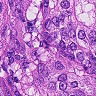
Metastatic tissue present: yes